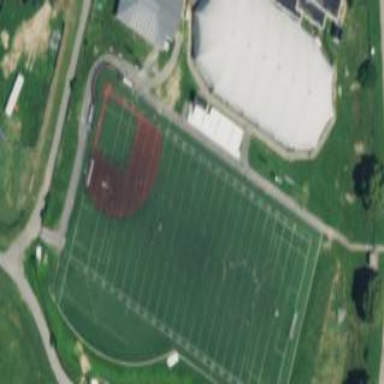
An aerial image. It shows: Multi-sport pitch with artificial turf.